Question: I'm referring to a main menu and a smaller (don't know the proper term), as seen here:

For something like this, I was going to put two '<nav>' elements in the '<header>'. Is there any reason (SEO or otherwise) that this is a bad idea? If so, what would an alternative be?
(this is different from <URL>
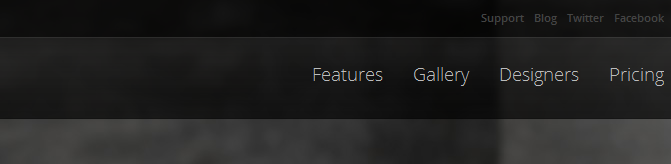
Answer: Short answer: no there is not (probably)
Longer answer: the HTML5 spec itself is a bit fluffy on the subject:
<URL>
The thing is that they designate the '<nav>' element to 'major' navigation blocks, but leave it to the imagination (of both developers and parsers) what that means. As you can see they even provided an example where they exclude the "site-wide" from the navigation block.
'''
<body itemscope itemtype="http://schema.org/Blog">
<header>
<h1>Wake up sheeple!</h1>
<p><a href="news.html">News</a> -
<a href="blog.html">Blog</a> -
<a href="forums.html">Forums</a></p>
<p>Last Modified: <span itemprop="dateModified">2009-04-01</span></p>
<nav>
<h1>Navigation</h1>
<ul>
<li><a href="articles.html">Index of all articles</a></li>
<li><a href="today.html">Things sheeple need to wake up for today</a></li>
<li><a href="successes.html">Sheeple we have managed to wake</a></li>
</ul>
</nav>
</header>
'''
They seem to do that because they consider limiting the number of links in nav elements a plus for readability (think screen readers etc).
It is probably a bit too early to know what the search engines are going to do, but it seems safe to think that they will attach more importance to nav element links to detect the structure of you site and maybe more so if you have less of them...
My impression: Twitter and Facebook links seem certainly out, support and blog are debatable